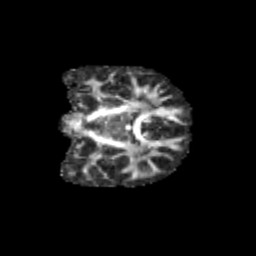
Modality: FA
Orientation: coronal
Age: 11
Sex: female
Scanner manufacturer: siemens
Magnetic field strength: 3 T
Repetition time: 3.8 s
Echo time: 0.07 s